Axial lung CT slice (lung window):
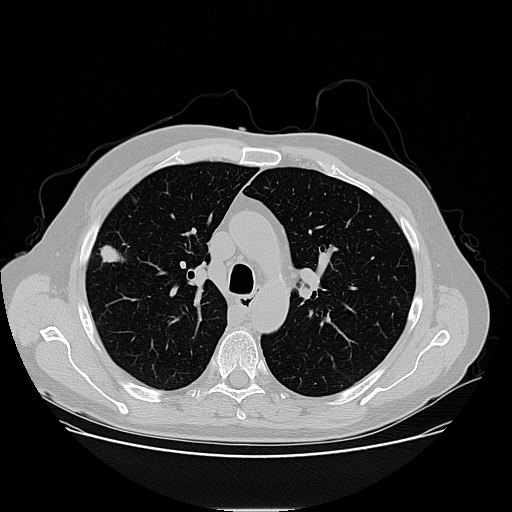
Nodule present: yes
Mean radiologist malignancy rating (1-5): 4.5